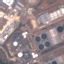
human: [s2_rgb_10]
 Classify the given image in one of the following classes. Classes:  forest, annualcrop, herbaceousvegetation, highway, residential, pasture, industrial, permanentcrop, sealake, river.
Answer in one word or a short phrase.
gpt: Industrial